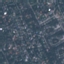
Land use / land cover: Residential